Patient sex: F
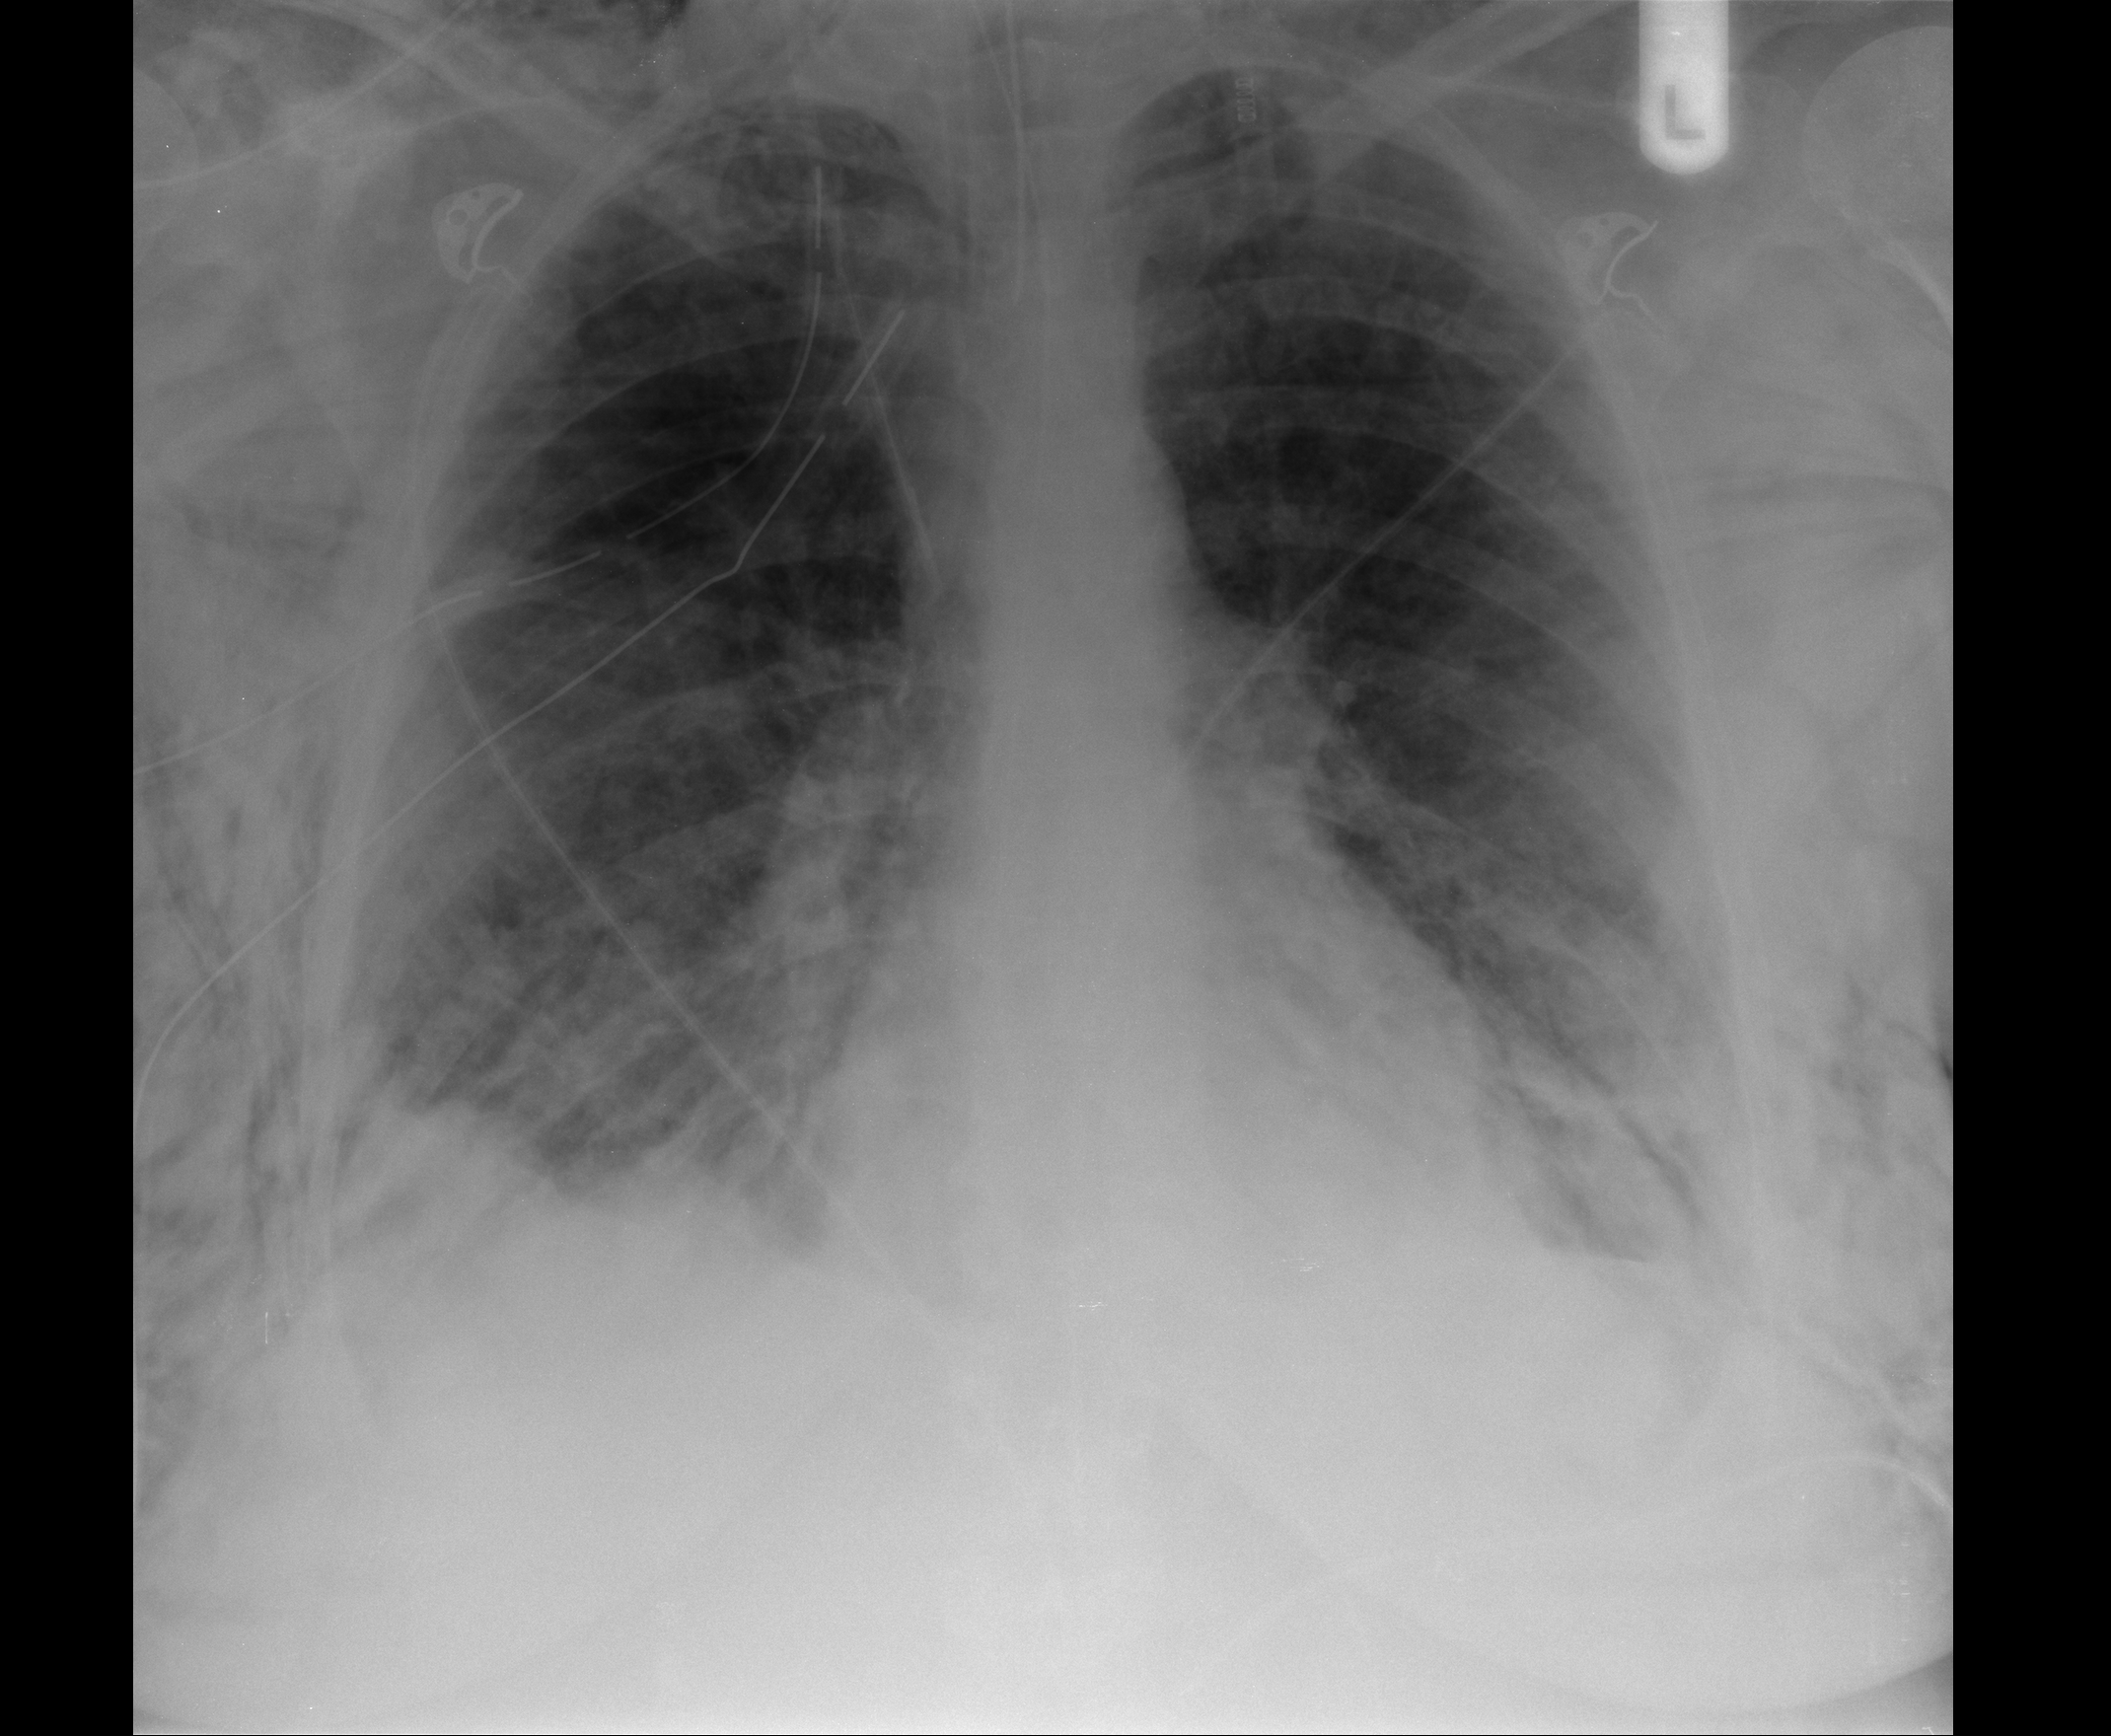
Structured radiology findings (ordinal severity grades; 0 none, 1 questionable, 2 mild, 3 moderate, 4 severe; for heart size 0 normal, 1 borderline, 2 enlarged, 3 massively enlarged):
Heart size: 0
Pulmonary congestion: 0
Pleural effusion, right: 2
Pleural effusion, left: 2
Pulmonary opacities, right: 2
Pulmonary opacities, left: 1
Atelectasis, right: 2
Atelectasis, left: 2